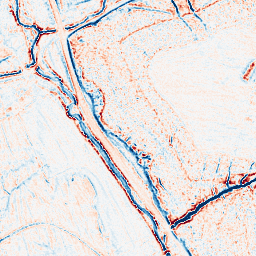
Category: edge_preserving
Decomposition family: anisotropic_diffusion
Decomposition parameters: iterations: 10
kappa: 10
gamma: 0.1
Upsampling method: bilinear
Upsampling parameters: scale: 2
Upsampling scale: 2